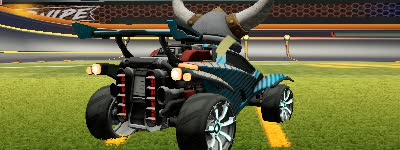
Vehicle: octane